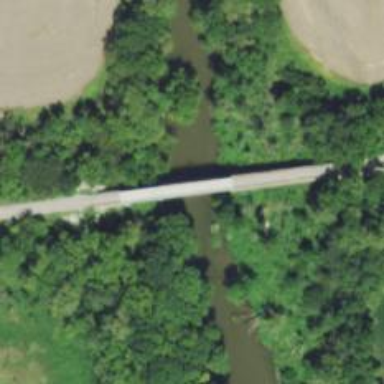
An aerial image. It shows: Abandoned railway bridge over cycleway road.